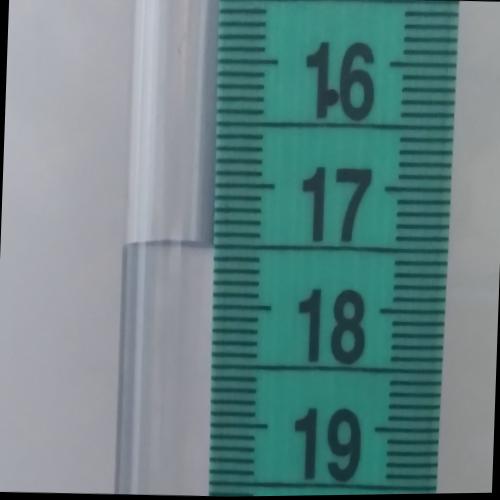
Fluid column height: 17.5 cm